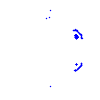
Particle: electron